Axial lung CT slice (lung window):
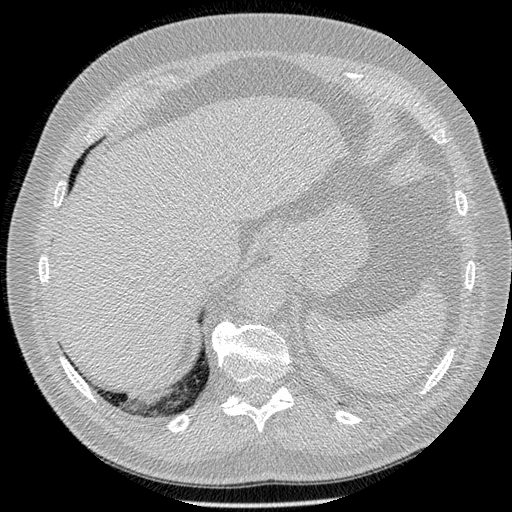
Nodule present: no